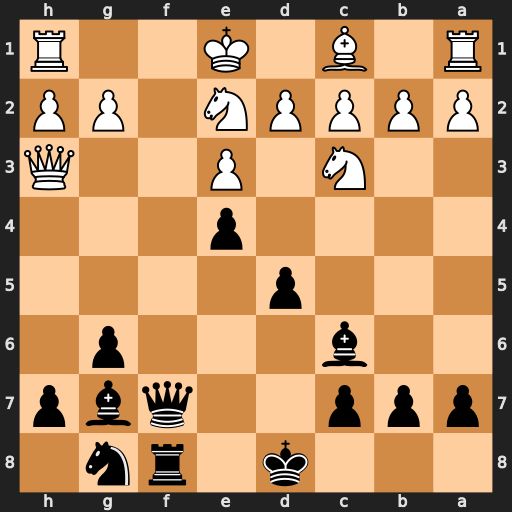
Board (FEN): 3k1rn1/ppp2qbp/2b3p1/3p4/4p3/2N1P2Q/PPPPN1PP/R1B1K2R
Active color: b
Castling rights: KQ
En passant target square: -
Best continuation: Qf2+ Kd1 Qf1+ Rxf1 Rxf1#